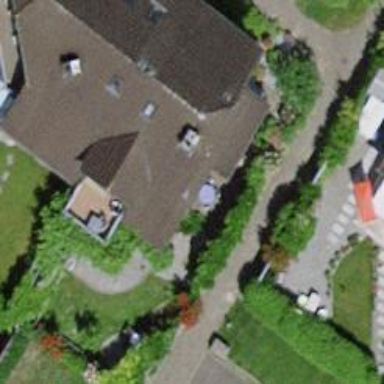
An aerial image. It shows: Terrace-style building with gabled roof.